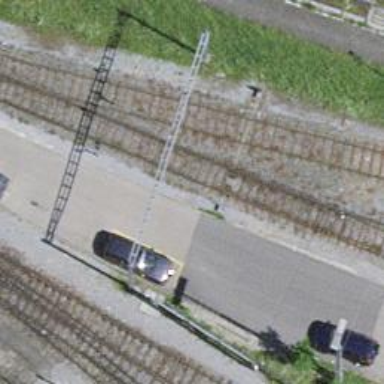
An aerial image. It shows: Railway switch.